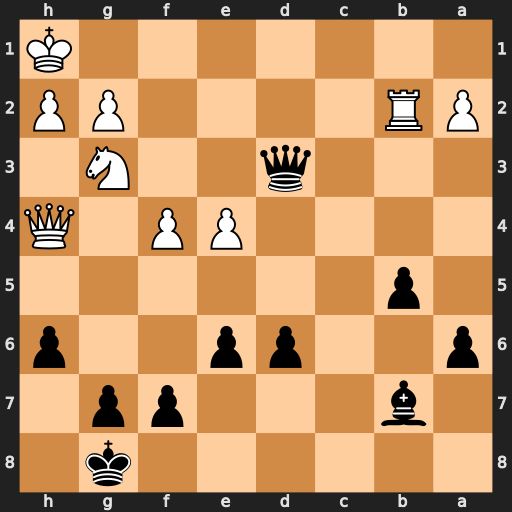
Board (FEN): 6k1/1b3pp1/p2pp2p/1p6/4PP1Q/3q2N1/PR4PP/7K
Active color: b
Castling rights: -
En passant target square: -
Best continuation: Qd1+ Nf1 Qxf1#